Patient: sex F, age 36
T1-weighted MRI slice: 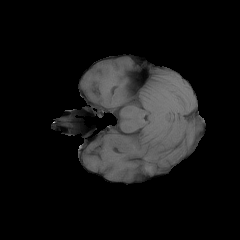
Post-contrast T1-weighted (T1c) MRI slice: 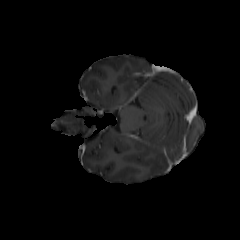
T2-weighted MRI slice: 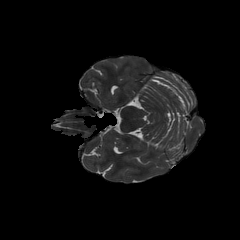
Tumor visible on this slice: no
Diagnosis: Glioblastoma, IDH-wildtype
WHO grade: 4